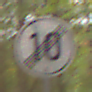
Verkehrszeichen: EndeGeschwindigkeit10
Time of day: Midday
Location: Outdoor (Nature)
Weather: Overcast
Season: NotSpecified
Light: Natural